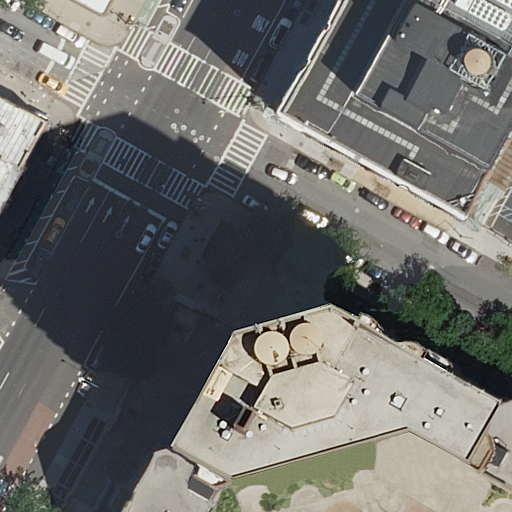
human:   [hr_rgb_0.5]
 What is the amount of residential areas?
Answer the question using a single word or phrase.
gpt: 1

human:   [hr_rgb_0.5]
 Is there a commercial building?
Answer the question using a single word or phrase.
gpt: no

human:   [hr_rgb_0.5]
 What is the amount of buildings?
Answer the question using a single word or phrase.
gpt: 5

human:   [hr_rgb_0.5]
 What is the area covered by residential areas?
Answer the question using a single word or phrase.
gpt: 6285m2

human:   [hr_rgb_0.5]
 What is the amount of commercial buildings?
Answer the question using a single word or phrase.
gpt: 0

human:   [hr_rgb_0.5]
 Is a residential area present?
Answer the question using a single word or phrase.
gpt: yes

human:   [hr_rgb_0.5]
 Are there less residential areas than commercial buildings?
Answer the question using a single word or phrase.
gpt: no

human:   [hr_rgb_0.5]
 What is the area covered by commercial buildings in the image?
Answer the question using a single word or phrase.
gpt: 0m2

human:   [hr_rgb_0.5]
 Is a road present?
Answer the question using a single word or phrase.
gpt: yes

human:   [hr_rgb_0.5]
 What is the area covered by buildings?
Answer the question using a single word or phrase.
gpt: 5781m2

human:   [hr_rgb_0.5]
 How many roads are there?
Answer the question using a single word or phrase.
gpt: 4

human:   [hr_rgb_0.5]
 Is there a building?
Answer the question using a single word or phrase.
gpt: yes

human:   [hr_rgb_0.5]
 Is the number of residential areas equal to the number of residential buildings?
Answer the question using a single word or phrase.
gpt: no

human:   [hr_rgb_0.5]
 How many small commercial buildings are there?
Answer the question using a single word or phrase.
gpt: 0

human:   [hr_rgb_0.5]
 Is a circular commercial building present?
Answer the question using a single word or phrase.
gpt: no

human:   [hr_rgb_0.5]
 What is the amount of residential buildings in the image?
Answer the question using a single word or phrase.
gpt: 5

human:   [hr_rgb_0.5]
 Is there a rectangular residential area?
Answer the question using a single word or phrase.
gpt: yes

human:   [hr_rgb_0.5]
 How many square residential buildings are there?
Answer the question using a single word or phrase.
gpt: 0

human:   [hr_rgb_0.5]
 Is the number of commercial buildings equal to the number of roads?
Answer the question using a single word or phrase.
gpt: no

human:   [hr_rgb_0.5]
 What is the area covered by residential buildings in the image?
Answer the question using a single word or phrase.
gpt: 5781m2

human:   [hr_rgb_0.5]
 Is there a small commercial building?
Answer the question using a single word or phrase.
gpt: no

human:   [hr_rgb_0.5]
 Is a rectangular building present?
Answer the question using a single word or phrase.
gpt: yes

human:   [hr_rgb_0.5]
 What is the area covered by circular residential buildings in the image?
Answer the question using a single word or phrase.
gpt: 0m2

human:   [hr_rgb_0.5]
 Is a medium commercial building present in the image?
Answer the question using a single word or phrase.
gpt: no

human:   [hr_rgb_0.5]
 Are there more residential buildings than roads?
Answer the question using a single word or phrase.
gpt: yes

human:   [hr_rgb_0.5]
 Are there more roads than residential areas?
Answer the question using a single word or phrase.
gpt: yes

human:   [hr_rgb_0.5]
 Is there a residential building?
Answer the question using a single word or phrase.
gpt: yes

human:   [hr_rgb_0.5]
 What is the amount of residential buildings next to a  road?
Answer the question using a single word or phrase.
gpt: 5

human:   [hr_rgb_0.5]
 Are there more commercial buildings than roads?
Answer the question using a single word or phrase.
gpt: no

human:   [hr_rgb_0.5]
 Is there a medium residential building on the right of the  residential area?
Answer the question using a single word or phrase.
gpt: no

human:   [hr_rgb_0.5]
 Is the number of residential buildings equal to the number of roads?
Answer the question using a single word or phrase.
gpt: no

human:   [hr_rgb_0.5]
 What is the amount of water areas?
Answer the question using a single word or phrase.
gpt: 0

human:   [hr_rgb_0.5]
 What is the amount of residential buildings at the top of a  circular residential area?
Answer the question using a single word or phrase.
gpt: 0

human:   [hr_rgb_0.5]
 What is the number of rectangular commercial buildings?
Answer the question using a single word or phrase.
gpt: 0

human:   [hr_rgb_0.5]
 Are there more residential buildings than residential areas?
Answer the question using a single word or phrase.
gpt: yes

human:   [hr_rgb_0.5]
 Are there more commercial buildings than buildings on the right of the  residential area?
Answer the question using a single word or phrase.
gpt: no

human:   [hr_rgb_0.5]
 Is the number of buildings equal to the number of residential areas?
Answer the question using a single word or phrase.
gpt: no

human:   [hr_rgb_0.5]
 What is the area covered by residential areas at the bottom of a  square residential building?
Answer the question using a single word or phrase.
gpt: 0m2

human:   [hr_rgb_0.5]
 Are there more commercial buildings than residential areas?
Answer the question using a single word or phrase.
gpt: no

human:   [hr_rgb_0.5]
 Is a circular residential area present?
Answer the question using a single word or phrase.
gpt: no

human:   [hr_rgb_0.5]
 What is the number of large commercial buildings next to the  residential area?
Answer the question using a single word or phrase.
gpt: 0

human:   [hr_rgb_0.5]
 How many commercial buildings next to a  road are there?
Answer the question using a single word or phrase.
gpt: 0

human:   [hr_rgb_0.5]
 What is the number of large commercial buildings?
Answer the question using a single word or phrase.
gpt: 0

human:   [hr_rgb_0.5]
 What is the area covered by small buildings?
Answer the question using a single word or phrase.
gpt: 105m2

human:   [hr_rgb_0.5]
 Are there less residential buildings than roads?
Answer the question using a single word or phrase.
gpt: no

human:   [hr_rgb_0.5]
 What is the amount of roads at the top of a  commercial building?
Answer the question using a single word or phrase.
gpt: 0

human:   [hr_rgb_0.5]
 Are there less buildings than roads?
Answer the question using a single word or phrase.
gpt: no

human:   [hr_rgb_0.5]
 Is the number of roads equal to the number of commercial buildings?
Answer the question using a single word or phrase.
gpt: no

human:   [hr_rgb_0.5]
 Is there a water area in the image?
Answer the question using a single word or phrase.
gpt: no

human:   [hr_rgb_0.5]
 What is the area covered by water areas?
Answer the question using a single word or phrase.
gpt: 0m2

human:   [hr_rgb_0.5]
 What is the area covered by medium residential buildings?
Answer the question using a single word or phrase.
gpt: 0m2

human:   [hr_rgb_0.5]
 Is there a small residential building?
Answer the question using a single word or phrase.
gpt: yes

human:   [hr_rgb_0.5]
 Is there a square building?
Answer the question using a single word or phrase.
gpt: no

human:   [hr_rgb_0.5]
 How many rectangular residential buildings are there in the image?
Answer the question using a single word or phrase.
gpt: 3

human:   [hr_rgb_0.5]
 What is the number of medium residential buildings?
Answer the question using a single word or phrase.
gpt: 0

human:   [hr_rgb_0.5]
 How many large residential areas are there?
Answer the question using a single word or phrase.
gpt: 1

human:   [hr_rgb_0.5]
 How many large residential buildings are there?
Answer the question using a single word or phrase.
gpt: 3

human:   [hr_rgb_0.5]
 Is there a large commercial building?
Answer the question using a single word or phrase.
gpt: no

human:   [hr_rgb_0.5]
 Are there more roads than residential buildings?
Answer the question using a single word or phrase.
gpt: no

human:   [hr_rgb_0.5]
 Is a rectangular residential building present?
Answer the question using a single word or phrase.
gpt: yes

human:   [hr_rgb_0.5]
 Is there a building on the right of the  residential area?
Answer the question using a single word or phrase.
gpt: no

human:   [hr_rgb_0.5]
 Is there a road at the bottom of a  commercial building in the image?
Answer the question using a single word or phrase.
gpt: no

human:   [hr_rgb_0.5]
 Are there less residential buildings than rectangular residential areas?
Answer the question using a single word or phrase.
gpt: no

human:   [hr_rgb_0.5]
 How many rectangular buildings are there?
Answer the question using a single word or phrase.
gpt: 3